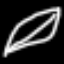
Label: leaf